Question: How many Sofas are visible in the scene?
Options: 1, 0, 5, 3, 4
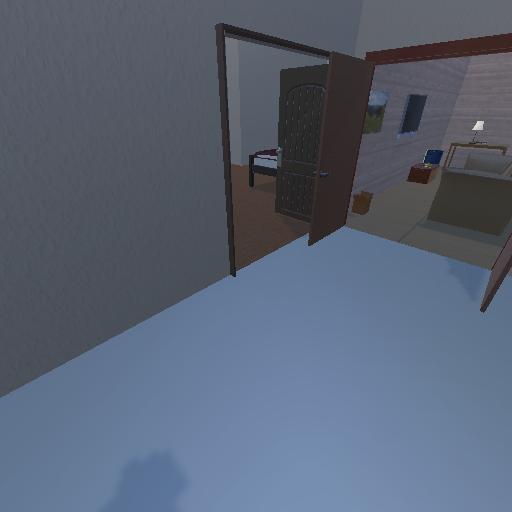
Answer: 1